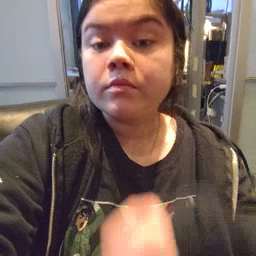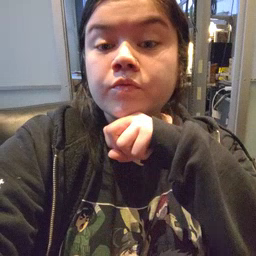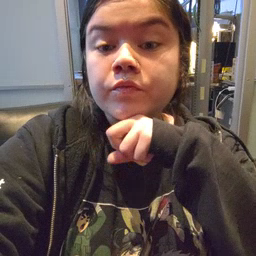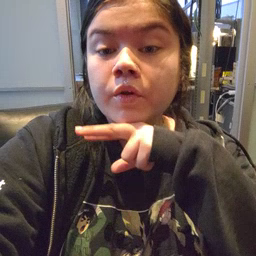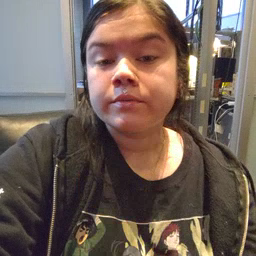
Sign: frog